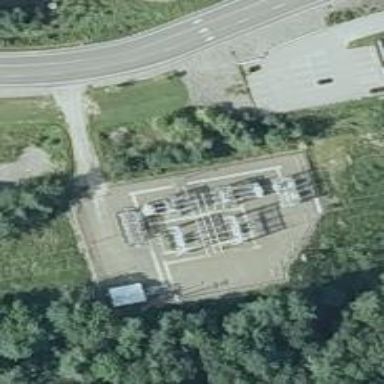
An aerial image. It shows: Switch for power supply.